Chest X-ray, AP view. Patient: 62 years old, sex M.
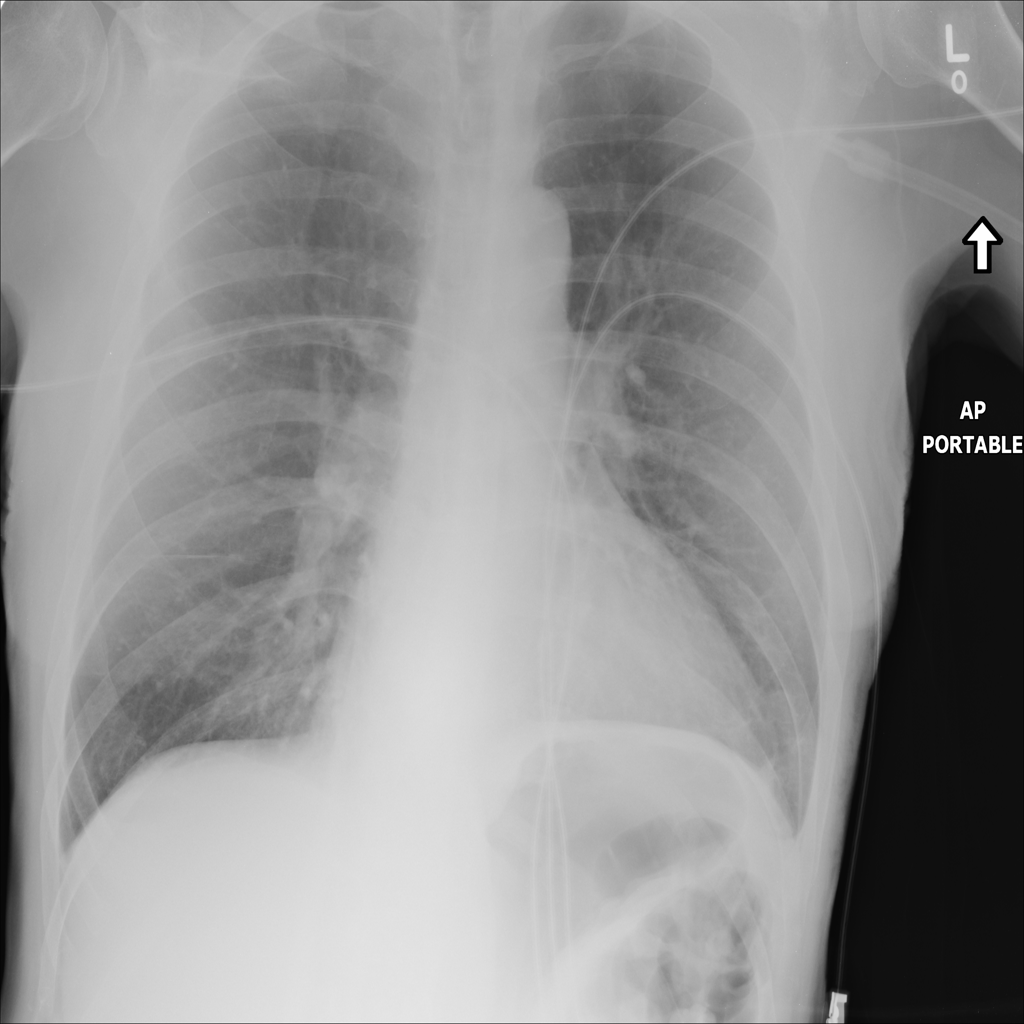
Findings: Infiltration